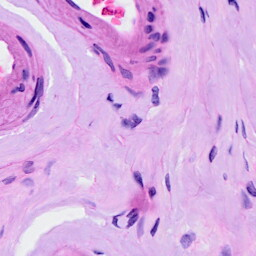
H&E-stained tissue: Ovarian